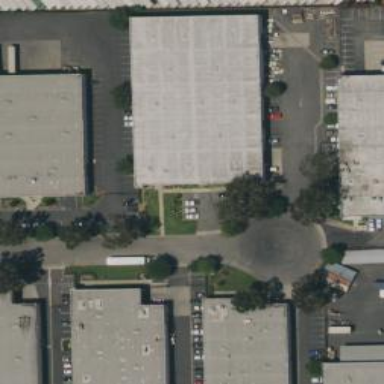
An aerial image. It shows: Warehouse building.